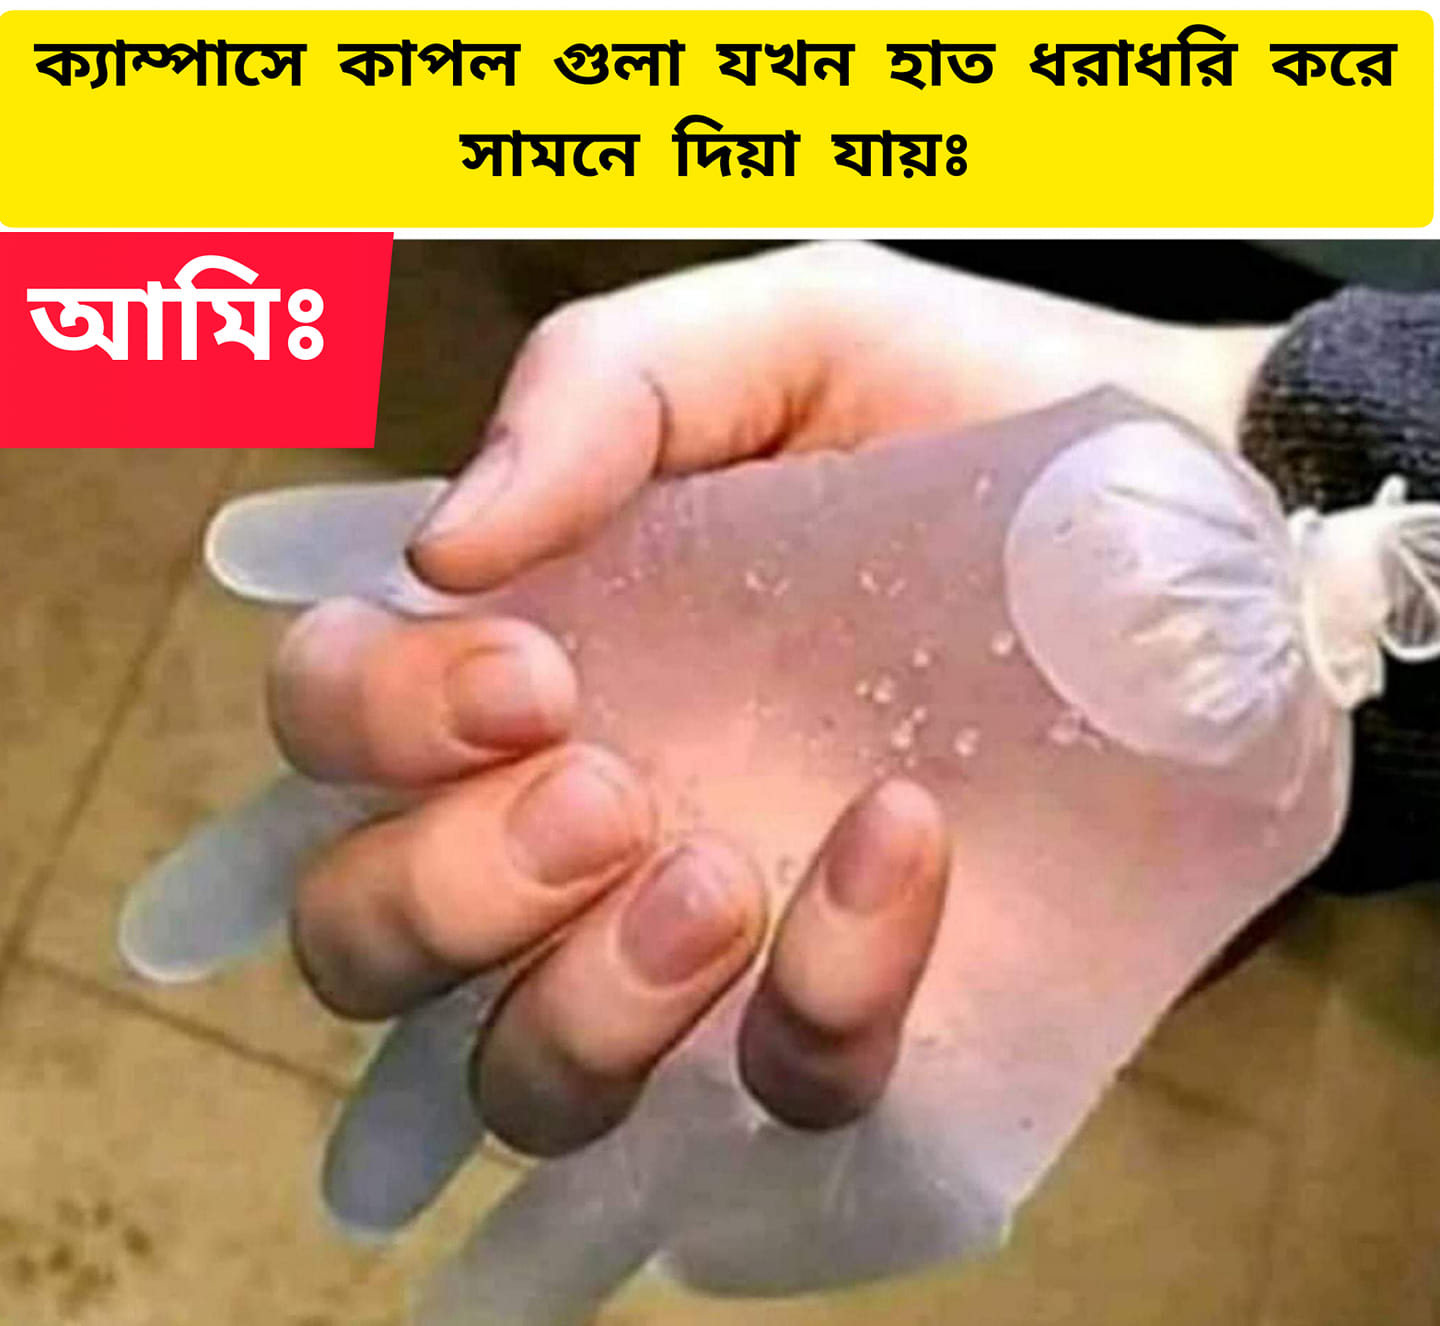
Caption: ক্যাম্পাসে কাপল গুলা যখন হাত ধরাধরি করে সামনে দিয়া যায়ঃ    আমিঃ
Label: hate